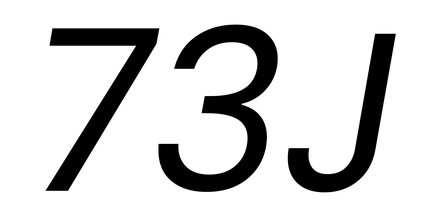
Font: Poppins-Italic